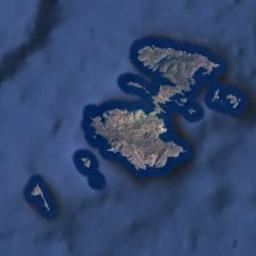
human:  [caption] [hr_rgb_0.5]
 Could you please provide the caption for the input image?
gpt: There are a group of small islands of yellowish brown and green intersecting on the blue sea .

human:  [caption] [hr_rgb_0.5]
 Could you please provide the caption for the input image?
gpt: The archipelago with some islands of different sizes is surrounded by light blue waters .

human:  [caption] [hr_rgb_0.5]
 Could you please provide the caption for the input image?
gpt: The islands in the picture are of different sizes .

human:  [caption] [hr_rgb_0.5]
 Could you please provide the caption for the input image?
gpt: The island is surrounded by water .

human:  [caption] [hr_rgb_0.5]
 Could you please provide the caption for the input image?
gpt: There are several brown islands on a blue sea .